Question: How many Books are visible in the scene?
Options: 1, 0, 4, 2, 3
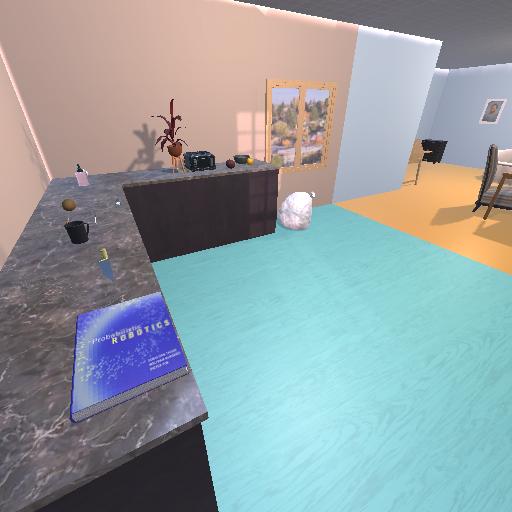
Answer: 1